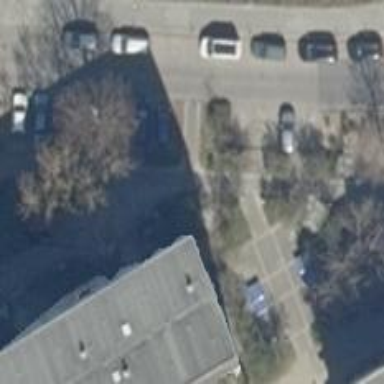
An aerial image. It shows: Sidewalk.